Question: I need to find which proccess, user or pc has a certain file open. I can do it manually through the utilities that come with the win server but I would like to script this since I am dealing with hundreds of files.
Any ideas, suggestions please?
Basically a list of the information below:

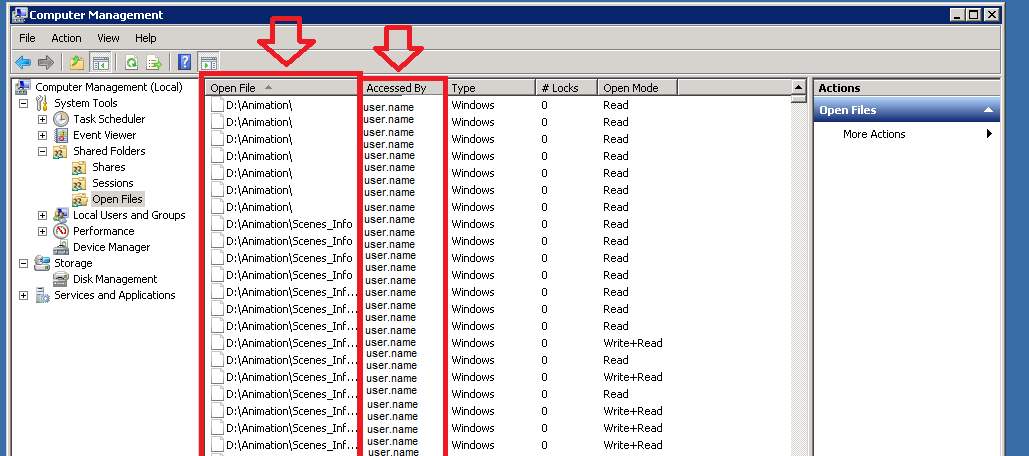
Answer: To get this info requires some undocumented Win32 APIs. You could call something like 'handle.exe'
from sysinternals which uses them, but I suggest you use the 'psutil' module, available from PyPi. Here is some example code (Py3) I happen to have which lists all the files in use, you should be able to modify that:
'''
import psutil
for proc in psutil.process_iter():
try:
flist = proc.get_open_files()
if flist:
print(proc.pid,proc.name)
for nt in flist:
print(" ",nt.path)
except psutil.NoSuchProcess as err:
print("****",err)
'''
Note that there is always a chance of a race condition with these kind of queries - you do not know at what point a process opens or closes a file, or even starts and finishes.
PS: if you are on Python 3, I had some problems installing psutil, but usinging the 2to3 conversion utility on the setup.py fixed the issues.